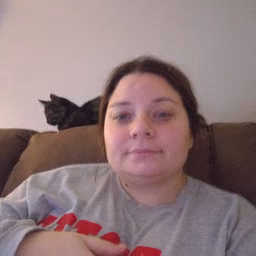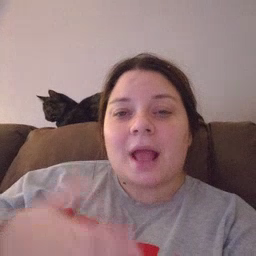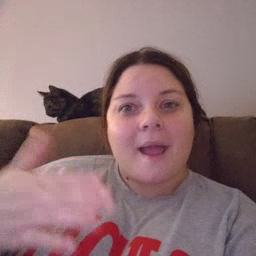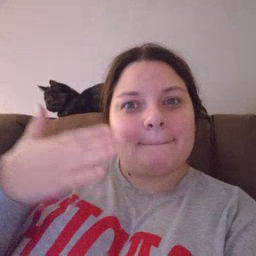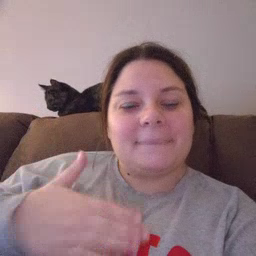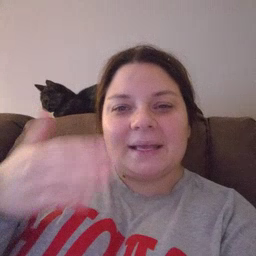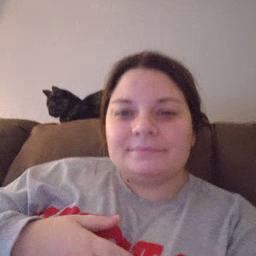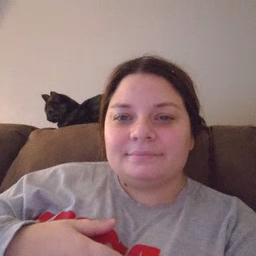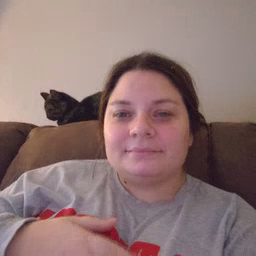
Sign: happy